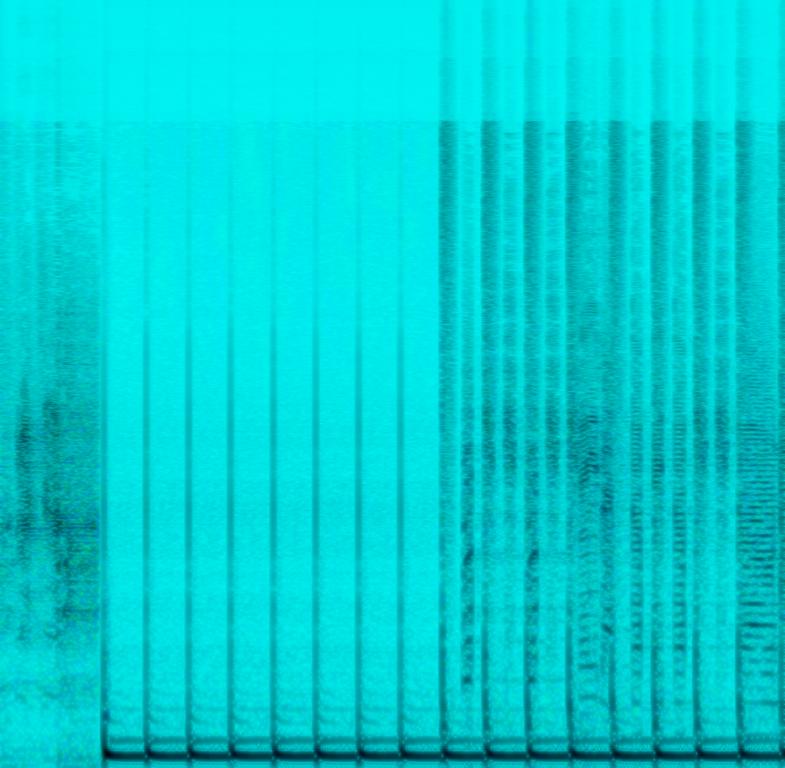
This house music clip features a male voice in the beginning followed by a male voice that has been heavily processed. This is accompanied by programmed percussion with a booming kick  played on every count. After two bars, the snare is also played with the kick. Staccato synth notes are played on the 'one and' and the third count of each bar. The mood of this song is upbeat. This song can be played in a trance club.